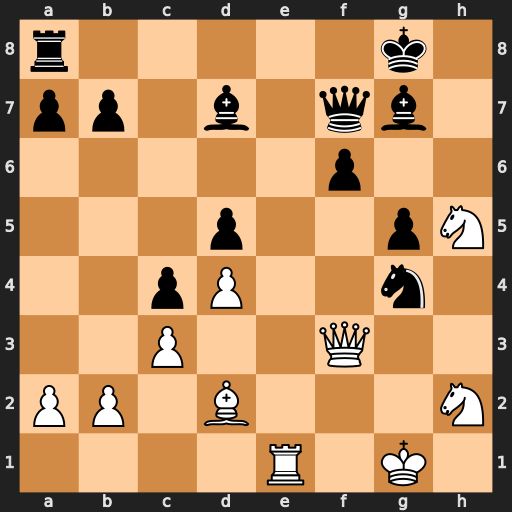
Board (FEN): r5k1/pp1b1qb1/5p2/3p2pN/2pP2n1/2P2Q2/PP1B3N/4R1K1
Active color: w
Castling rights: -
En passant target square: -
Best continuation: Nxg4 Bxg4 Qxg4